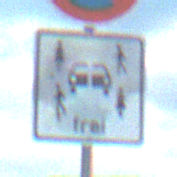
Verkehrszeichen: CarsharingfahrzeugeFrei
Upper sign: EingeschraenktesHalteverbot
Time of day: SunriseSunset
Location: Outdoor (Beach)
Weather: PartlyCloudy
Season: NotSpecified
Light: Natural